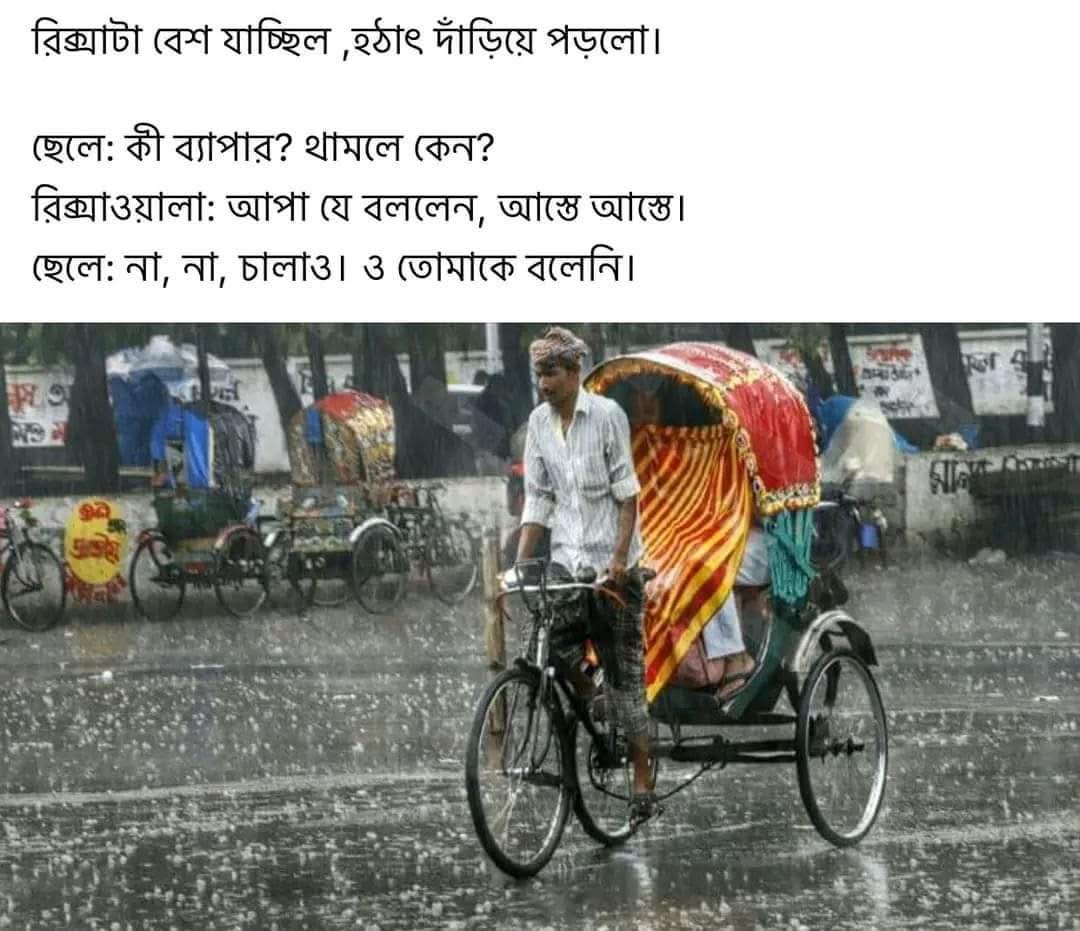
Text: রিক্সাটা বেশ যাচ্ছিল, হঠাৎ দাঁড়িয়ে পড়লো।
ছেলে: কী ব্যাপার? থামলে কেন?
রিক্সাওয়ালা: আপা যে বললেন, আস্তে আস্তে।
ছেলে: না, না, চালাও। ও তোমাকে বলেনি।
Label: Non Hate